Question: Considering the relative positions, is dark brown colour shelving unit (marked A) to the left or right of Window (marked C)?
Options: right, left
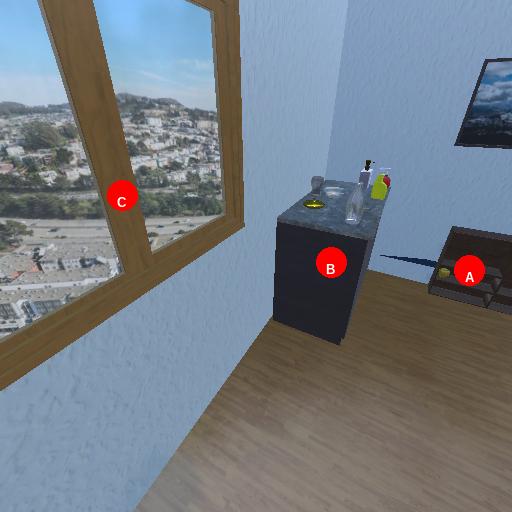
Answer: right